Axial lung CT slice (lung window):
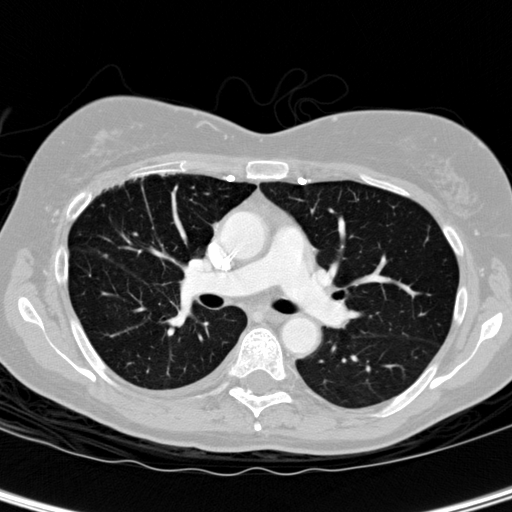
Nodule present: no